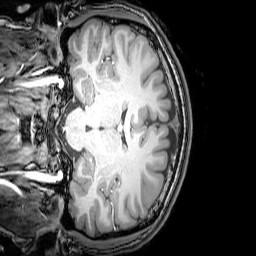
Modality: T1w
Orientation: coronal
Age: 24
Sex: male
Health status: healthy
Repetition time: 0.081 s
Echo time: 0.037 s